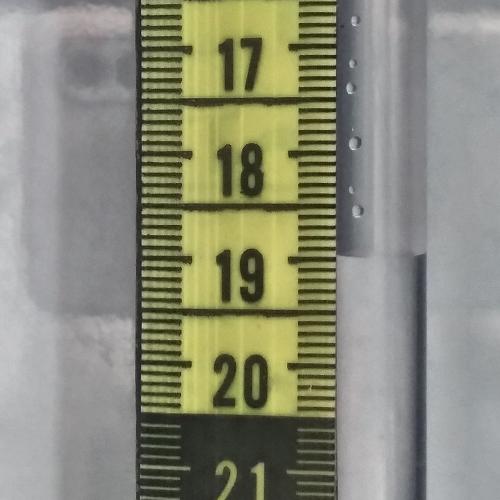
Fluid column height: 19.0 cm